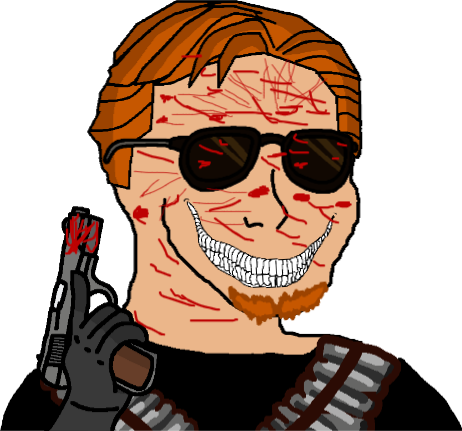
Label: 5_Oomer